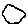
Label: hexagon